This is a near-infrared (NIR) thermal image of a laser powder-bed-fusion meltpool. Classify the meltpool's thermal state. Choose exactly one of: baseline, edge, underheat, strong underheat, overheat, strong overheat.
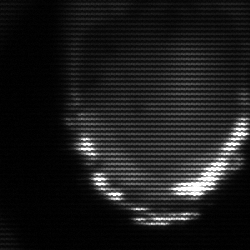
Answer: edge